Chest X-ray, AP view. Patient: 64 years old, sex F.
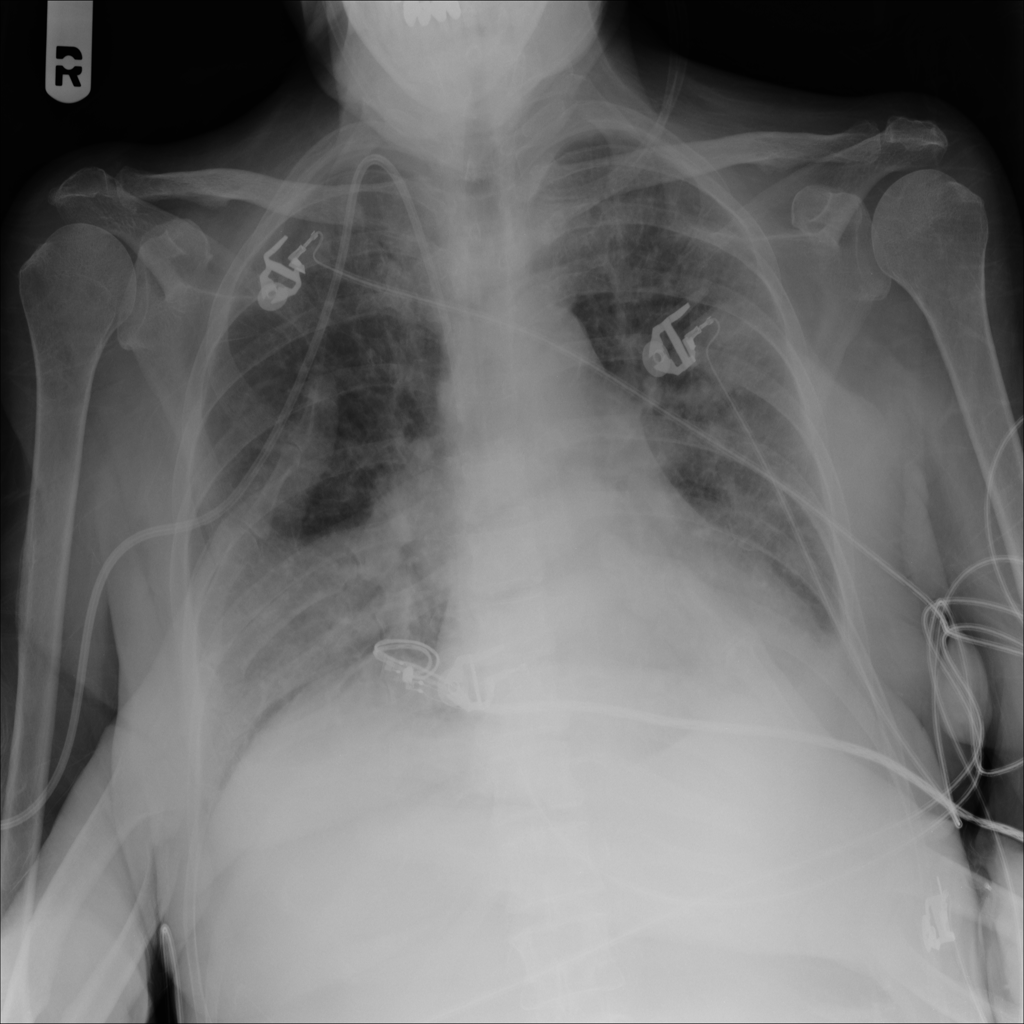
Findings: No Finding